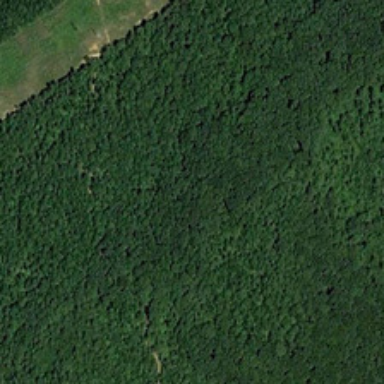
Many green trees form a piece of forest .